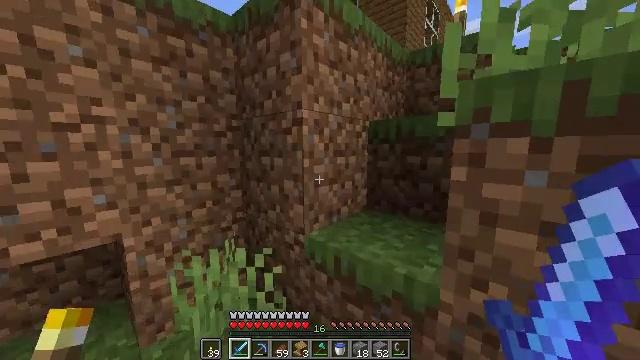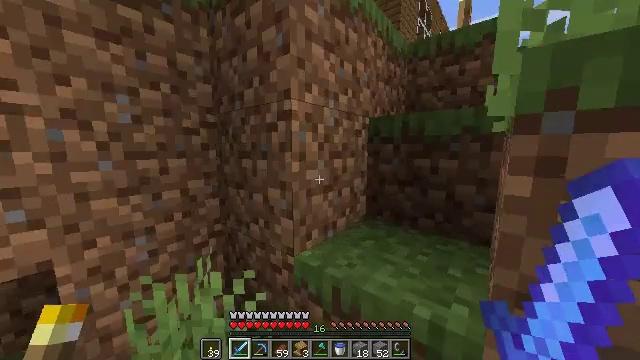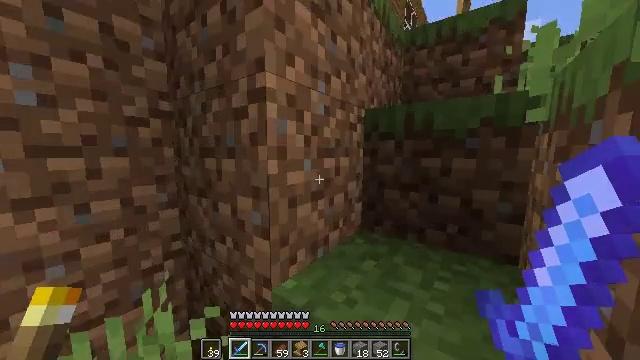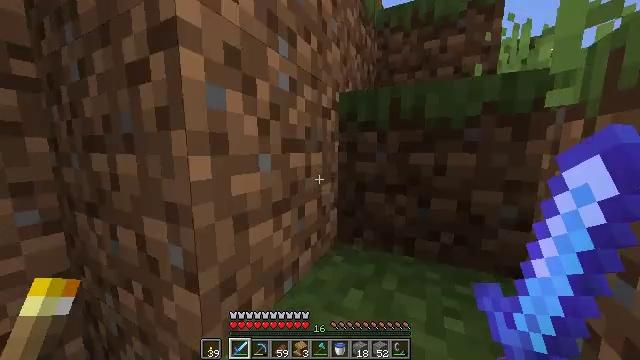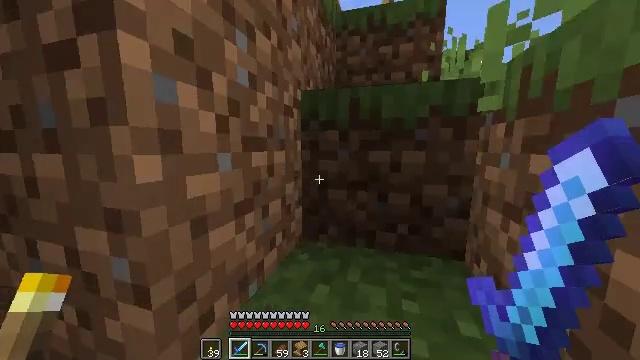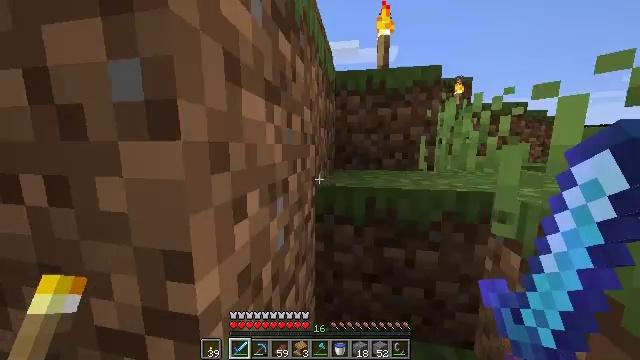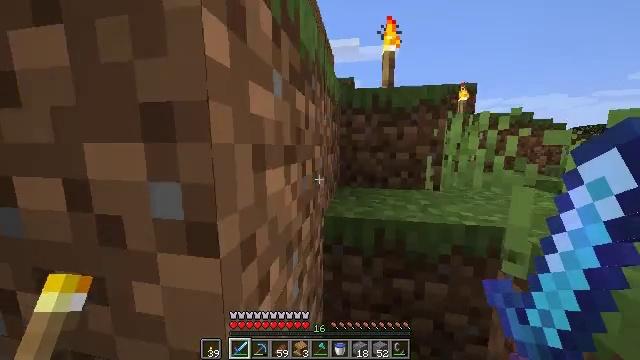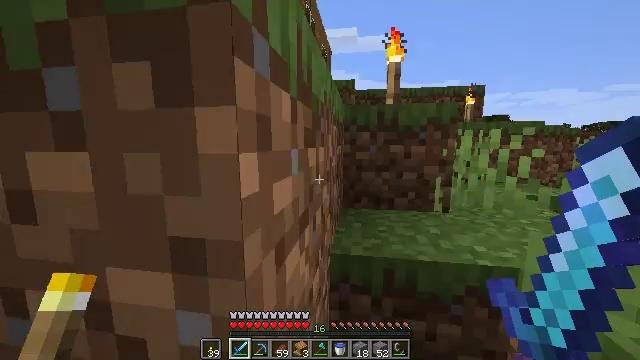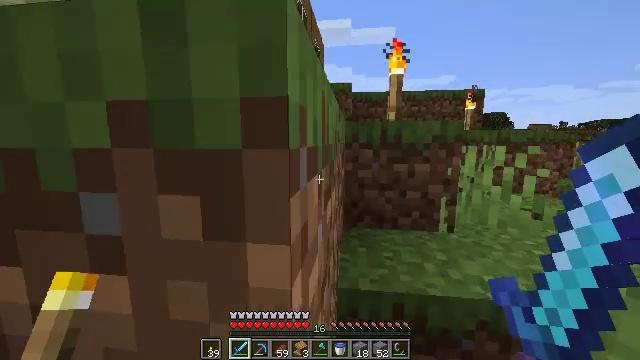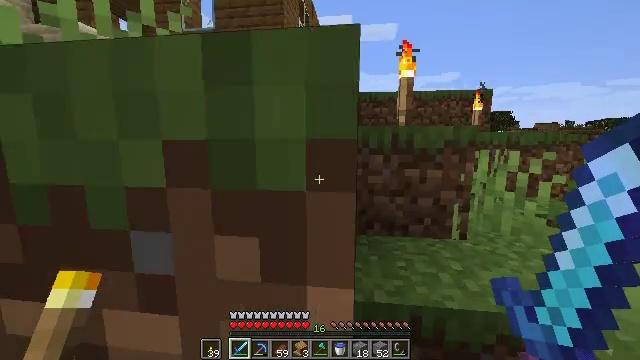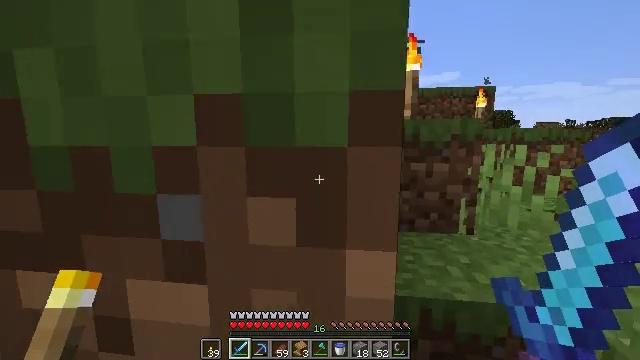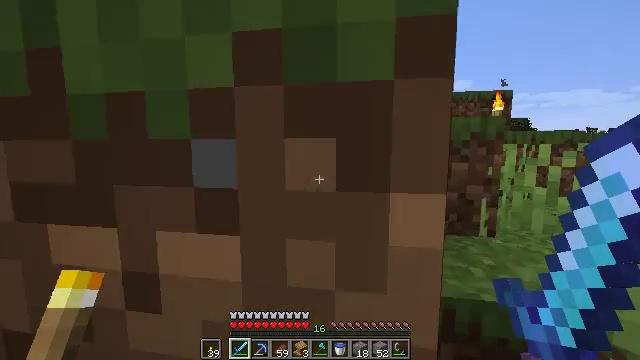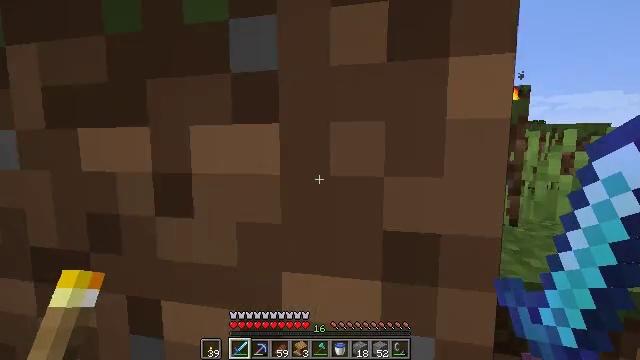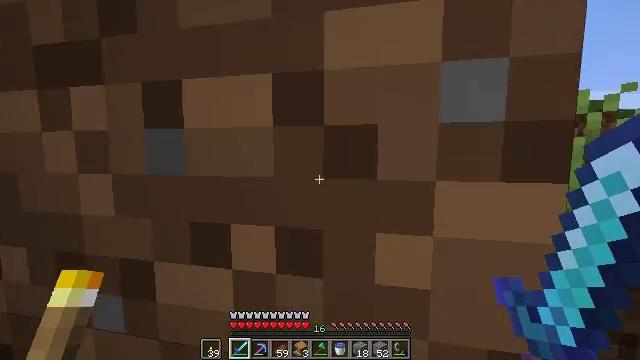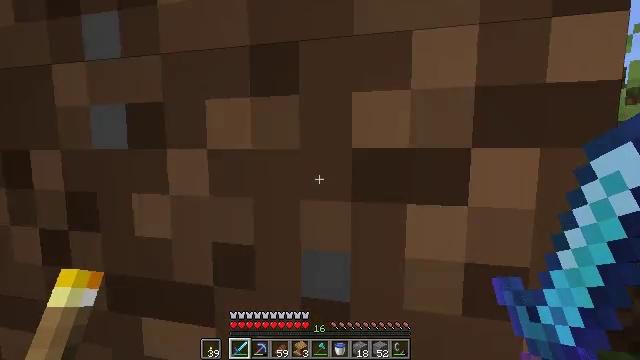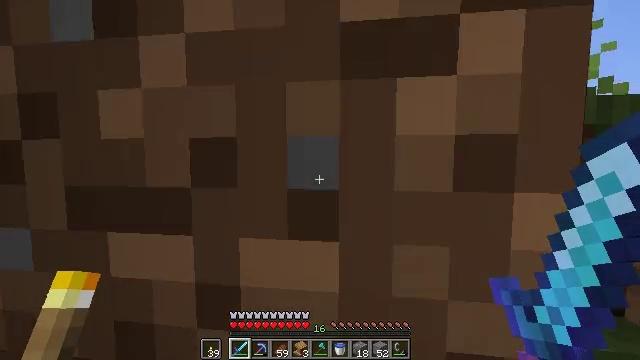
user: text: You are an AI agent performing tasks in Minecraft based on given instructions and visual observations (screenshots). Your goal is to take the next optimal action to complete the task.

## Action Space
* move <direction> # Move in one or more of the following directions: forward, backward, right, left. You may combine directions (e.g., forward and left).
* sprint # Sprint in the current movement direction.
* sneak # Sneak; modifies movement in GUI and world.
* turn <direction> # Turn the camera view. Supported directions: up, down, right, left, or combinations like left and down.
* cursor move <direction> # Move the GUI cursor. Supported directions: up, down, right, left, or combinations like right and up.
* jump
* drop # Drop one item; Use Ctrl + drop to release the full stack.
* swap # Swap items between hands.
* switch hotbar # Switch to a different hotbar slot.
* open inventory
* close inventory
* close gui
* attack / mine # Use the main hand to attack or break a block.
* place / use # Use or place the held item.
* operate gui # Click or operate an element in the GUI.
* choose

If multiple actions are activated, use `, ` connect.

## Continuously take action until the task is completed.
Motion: motion action
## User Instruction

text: Break the stonecutter to collect it.
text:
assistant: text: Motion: move forward, sprint, turn right
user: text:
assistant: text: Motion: move forward, sprint, turn right
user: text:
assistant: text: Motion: move forward, sprint, turn right
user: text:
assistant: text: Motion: move forward, sprint, turn right, jump
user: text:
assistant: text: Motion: move forward and move right, sprint, turn right, jump
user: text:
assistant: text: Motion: move forward and move right, sprint, jump
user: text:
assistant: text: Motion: move forward, sprint, turn right, jump
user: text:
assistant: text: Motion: move forward, sprint, turn right, jump
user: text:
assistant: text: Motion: move forward, sprint, jump
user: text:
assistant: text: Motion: move forward, sprint, jump
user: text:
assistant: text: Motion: move forward, sprint, turn left and up, jump
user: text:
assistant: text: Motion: move forward, sprint, turn left, jump
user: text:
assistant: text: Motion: move forward and move right, sprint, jump
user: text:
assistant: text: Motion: move forward and move right, sprint, jump
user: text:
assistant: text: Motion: move forward and move right, sprint, turn right and up, jump
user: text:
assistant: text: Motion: move forward and move right, sprint, turn right, jump
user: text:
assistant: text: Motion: move forward and move right, sprint, turn right and down, jump
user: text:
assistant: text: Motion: move forward and move right, sprint, turn right and down, jump
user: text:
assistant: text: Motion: move forward and move right, sprint, jump
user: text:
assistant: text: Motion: move forward and move right, sprint, jump
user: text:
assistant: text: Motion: move forward and move right, sprint, jump
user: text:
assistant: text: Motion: move forward and move right, sprint, jump
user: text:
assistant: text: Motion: move forward and move right, sprint, jump
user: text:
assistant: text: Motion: move forward, sprint, jump
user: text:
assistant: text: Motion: move forward, sprint, turn left and up, jump
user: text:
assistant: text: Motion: move forward, sprint, turn left and up, jump
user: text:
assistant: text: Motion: move forward, sprint, turn left, jump
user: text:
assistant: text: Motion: move forward, sprint, jump
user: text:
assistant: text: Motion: move forward, sprint, jump
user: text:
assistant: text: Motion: move forward, sprint, jump